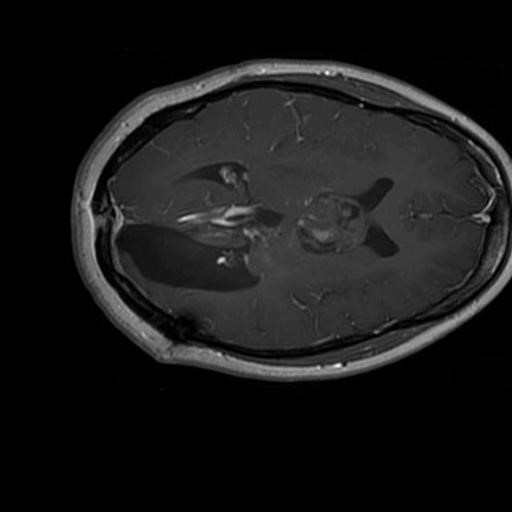
Label: brain_glioma